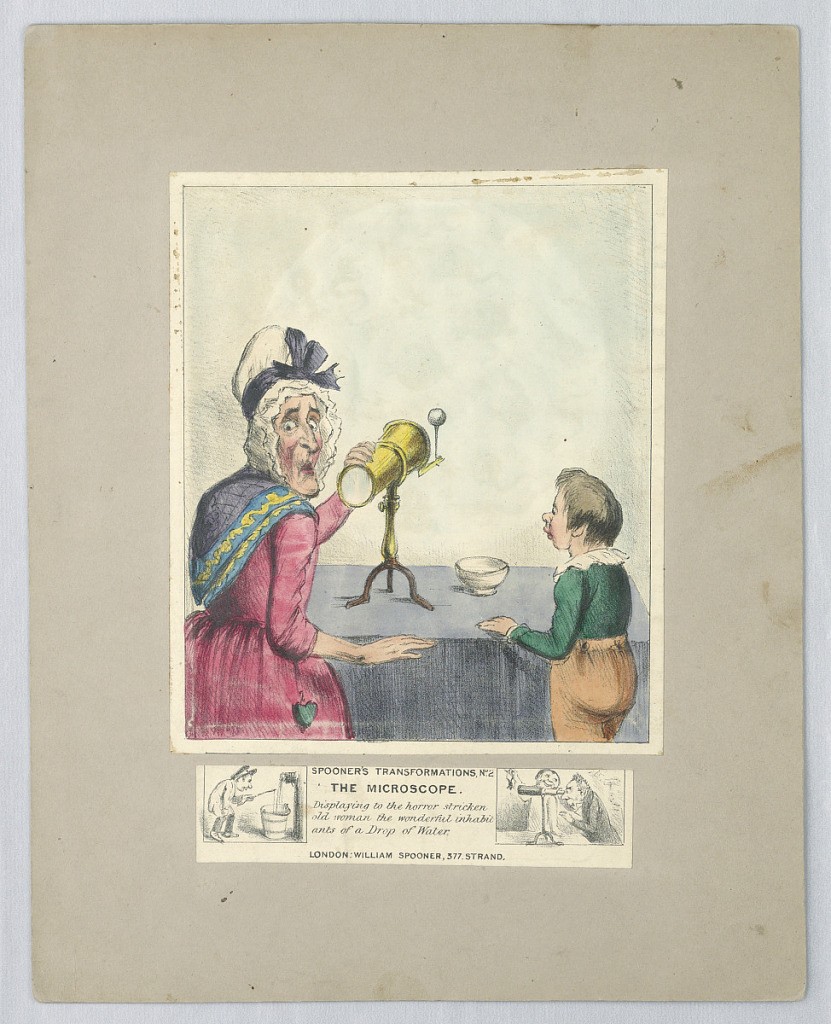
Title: "The Microscope," Spooner's Transformations, No. 2
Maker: William Spooner, England, active 1830 – 1854
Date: ca. 1838
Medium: Lithograph and brush and watercolor on paper
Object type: Print
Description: Title between two vignettes: "Displaying to the horror stricken old woman the wonderful inhabitants of a Drop of Water".